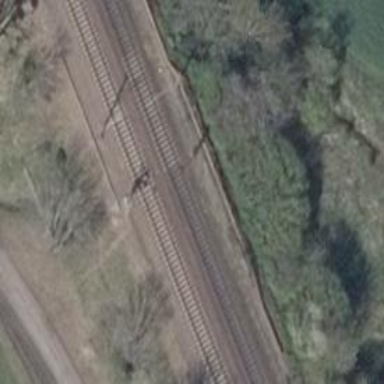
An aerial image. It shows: Railway signal.